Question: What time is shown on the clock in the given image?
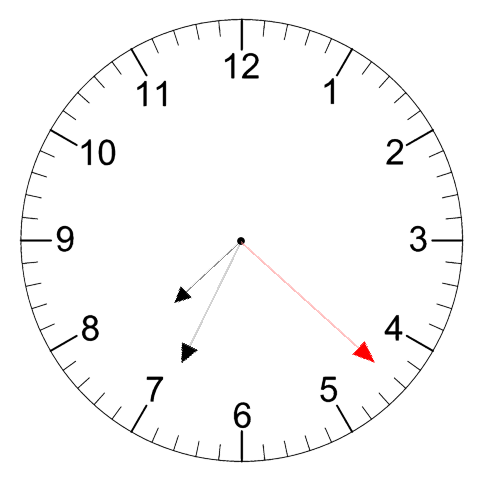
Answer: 07:34:22